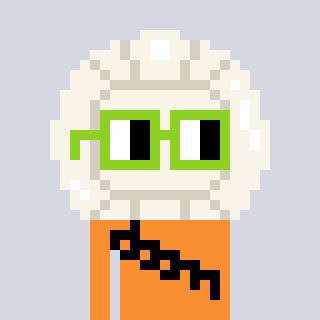
a pixel art character with square light green glasses, a volleyball-shaped head and a orange-colored body on a cool background